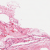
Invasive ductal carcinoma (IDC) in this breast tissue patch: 0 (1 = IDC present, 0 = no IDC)